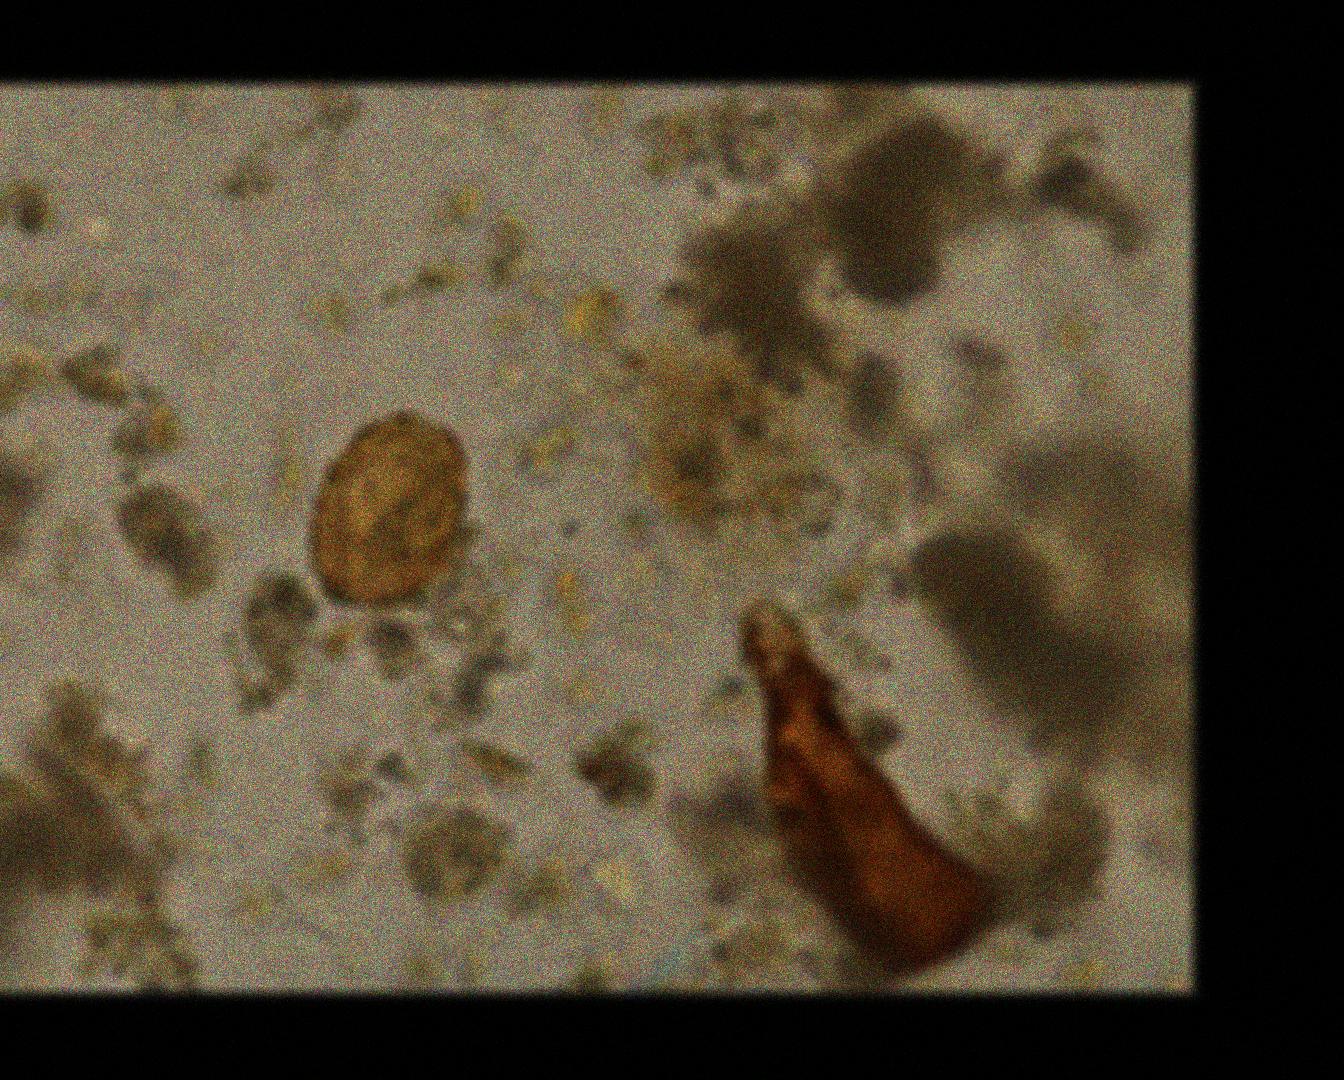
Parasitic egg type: Ascaris lumbricoides